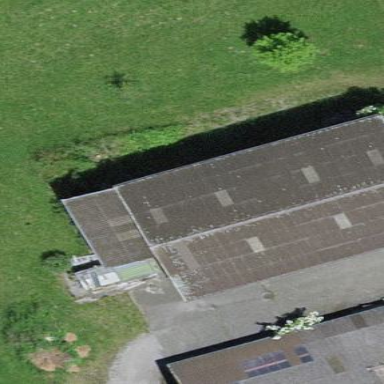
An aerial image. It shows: Shed building.